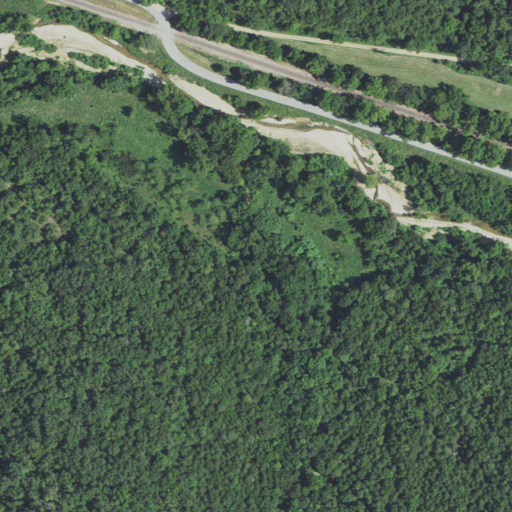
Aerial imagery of valley in Missouri named Bob Hollow containing deciduous forest, evergreen forest, woody wetlands, mixed forest, pasture, open development, low intensity development, and grassland